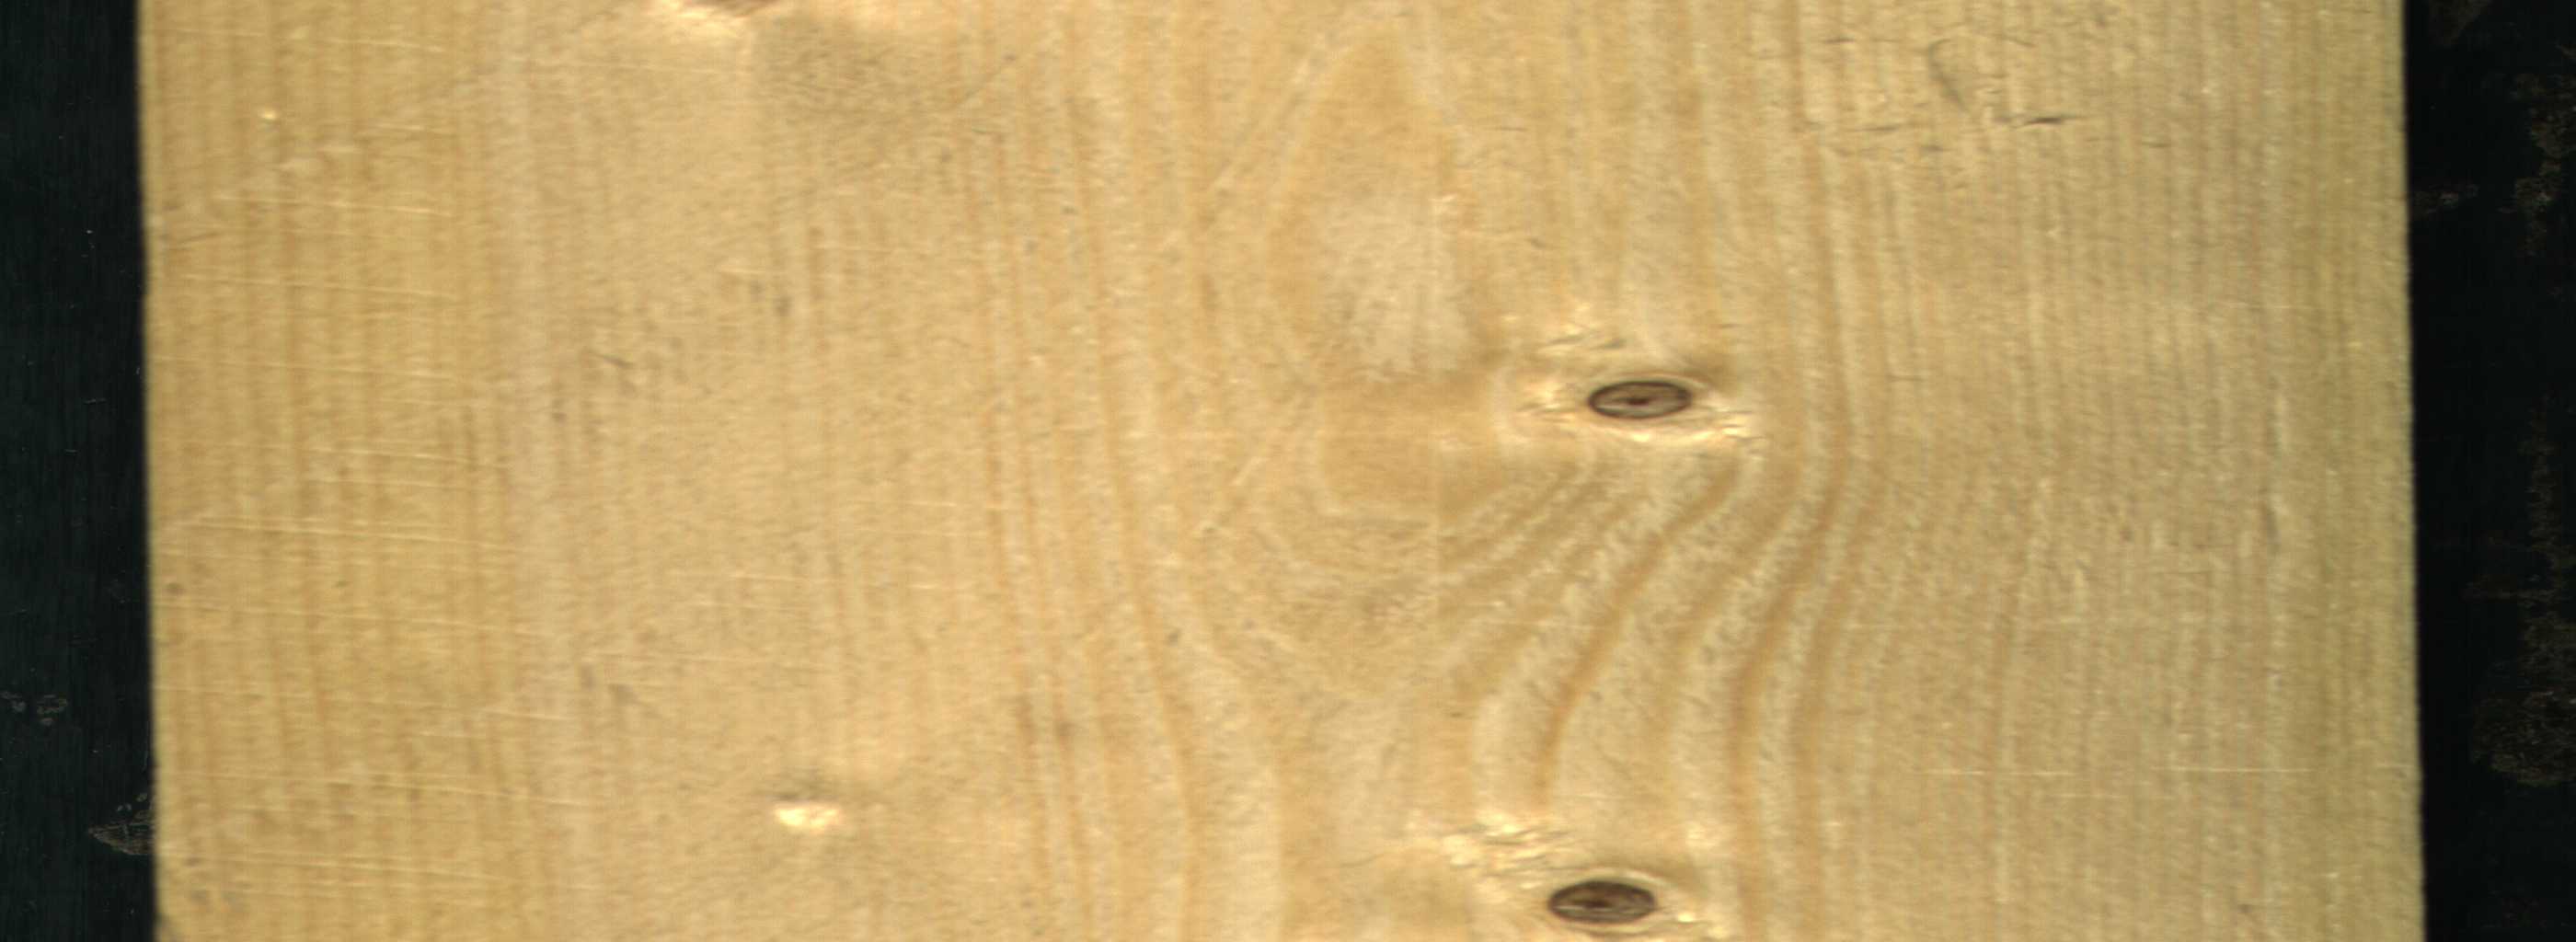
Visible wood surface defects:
Live_Knot
Live_Knot